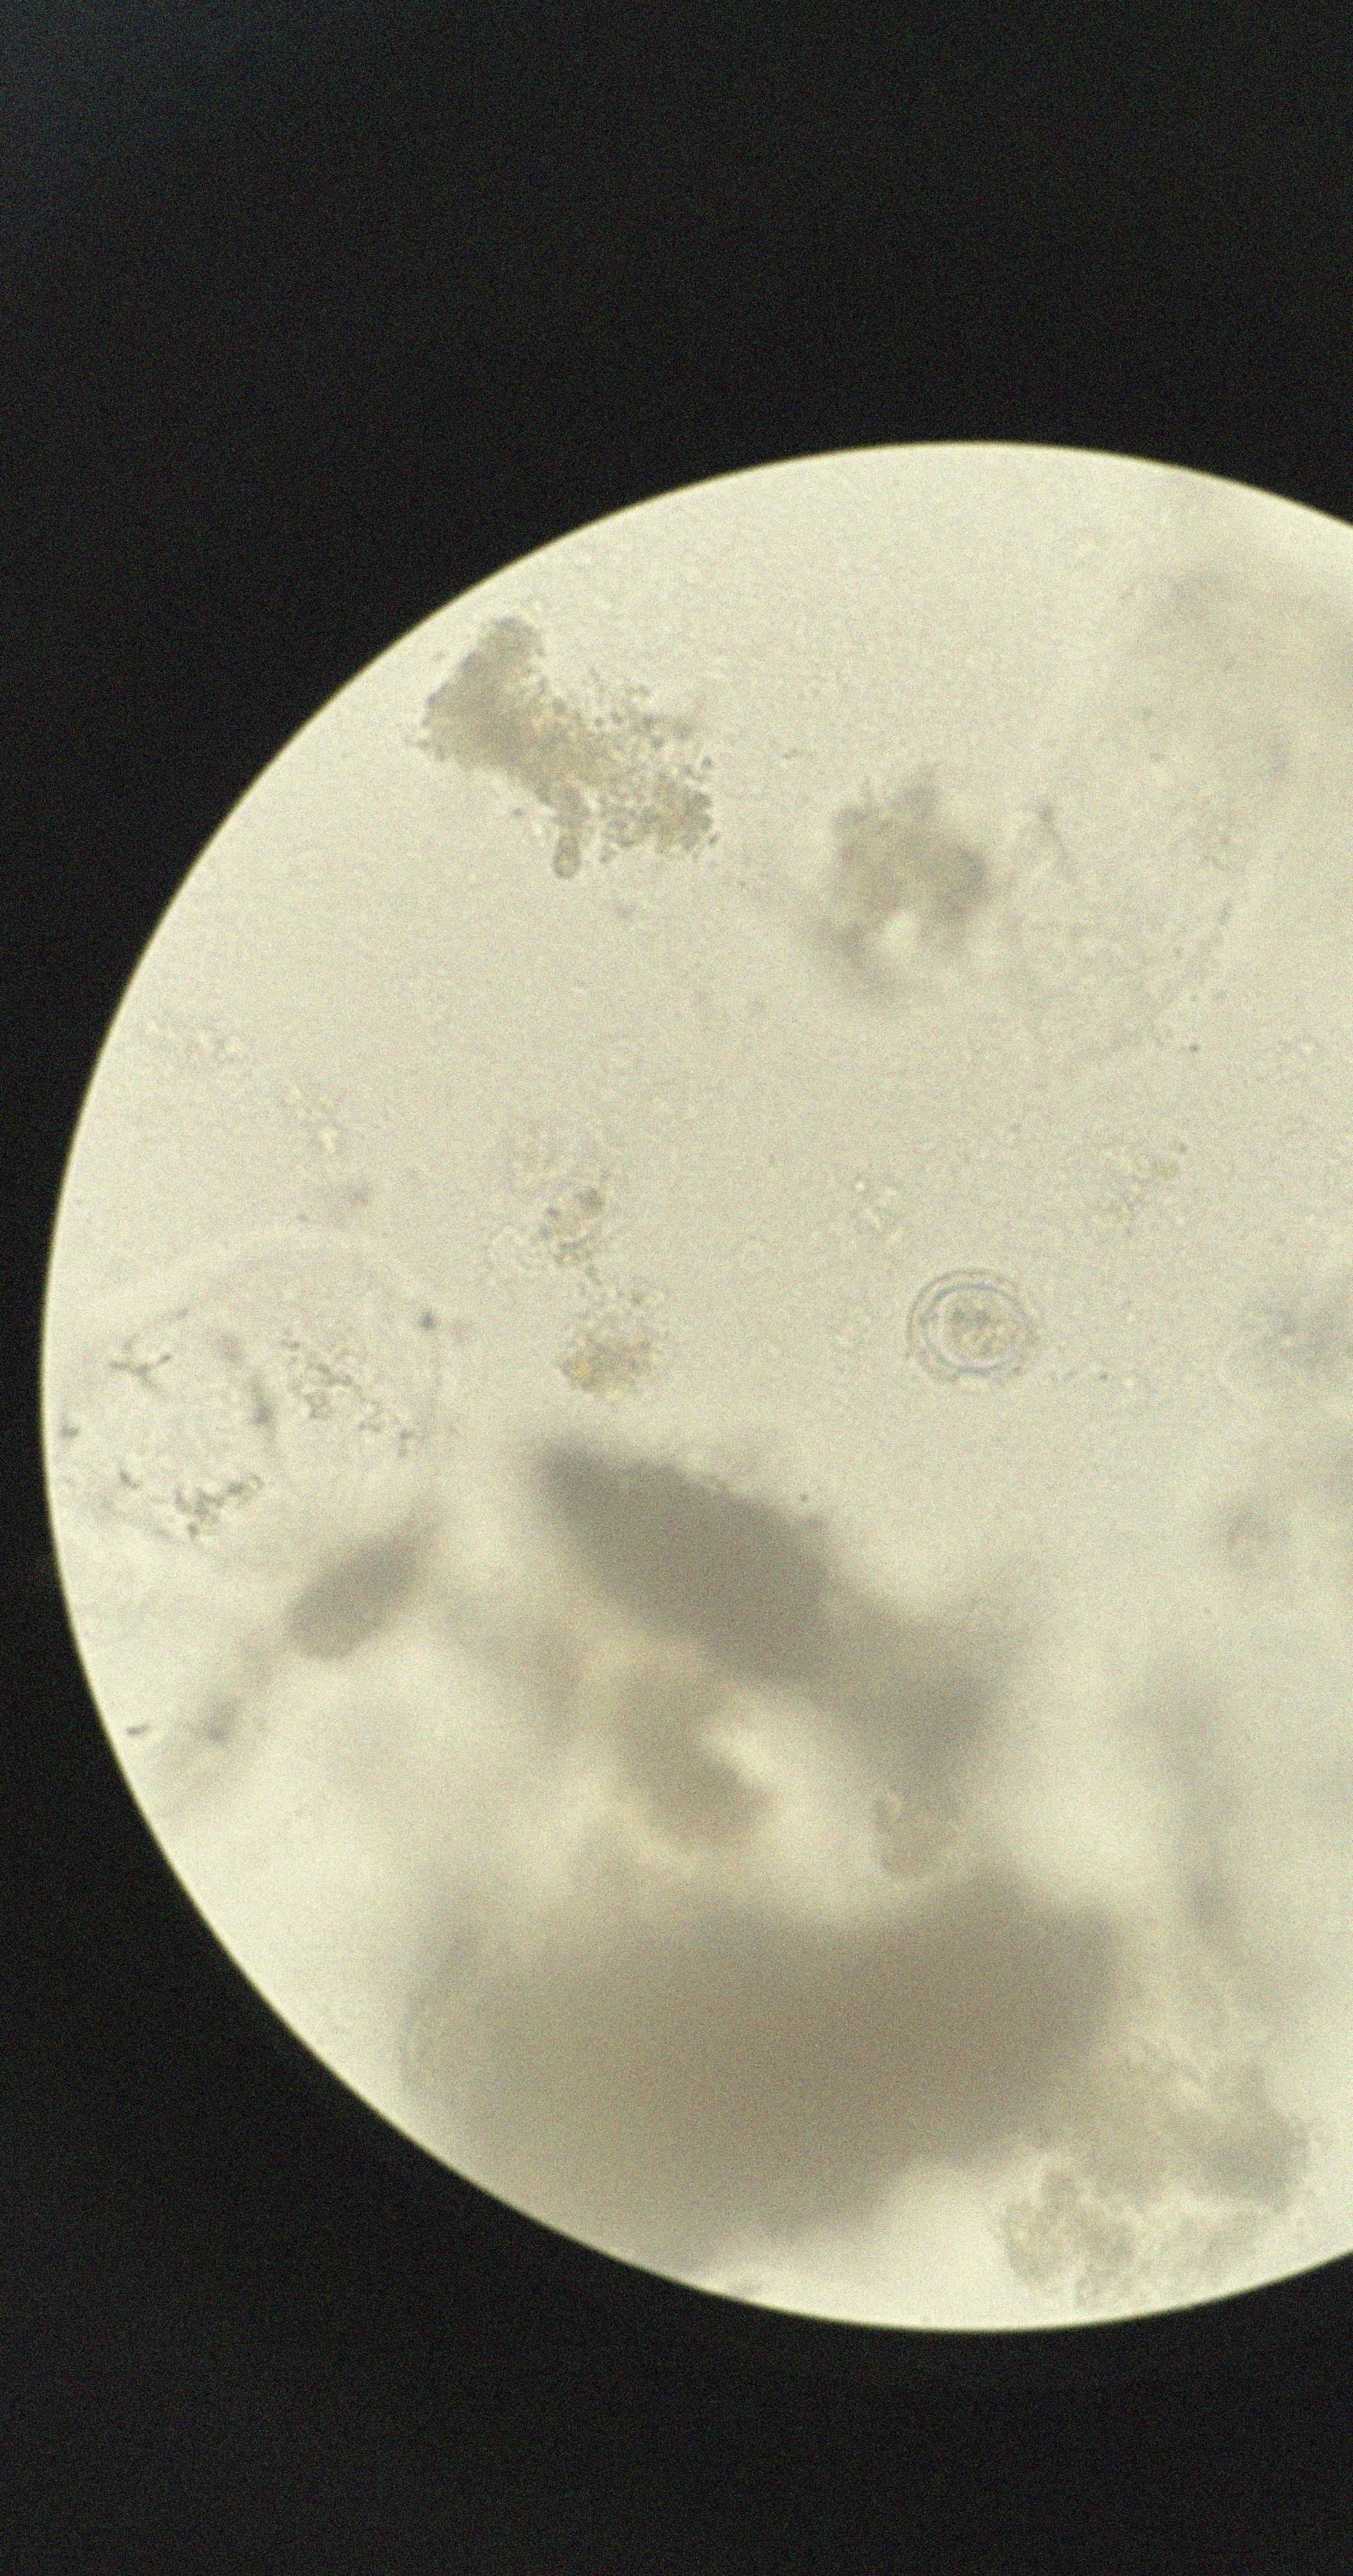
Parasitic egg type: Hymenolepis nana